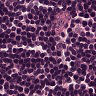
Metastatic tissue present: no